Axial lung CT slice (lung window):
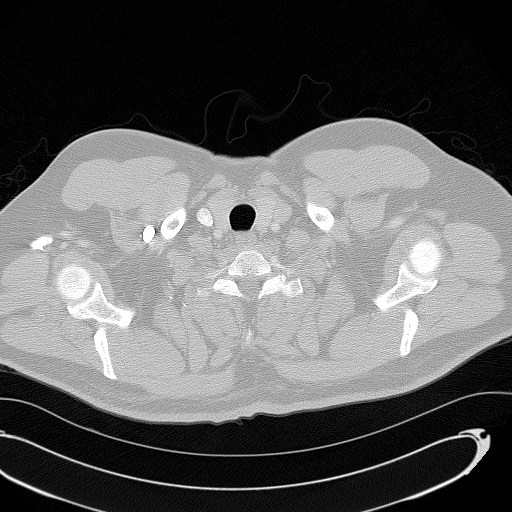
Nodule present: no